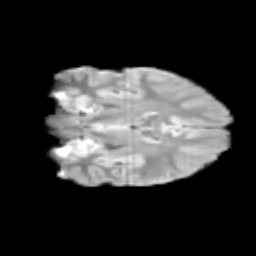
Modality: T2w
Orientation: coronal
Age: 12
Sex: female
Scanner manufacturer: siemens
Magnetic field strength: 3 T
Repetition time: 3.8 s
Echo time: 0.07 s